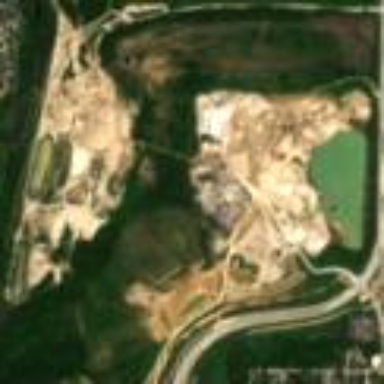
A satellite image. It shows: Quarry area.